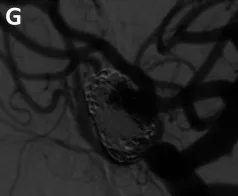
Patient #8. 3-month repeat angiogram demonstrated aneurysm re-growth, and ,an open Acomm, treated with flow diversion across the left A1-2.
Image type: radiology (ct)